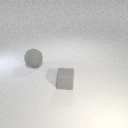
small gray rubber cube to the right of large gray rubber sphere